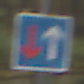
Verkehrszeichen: VorrangVorGegenverkehr
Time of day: MorningAfternoon
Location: Outdoor (Nature)
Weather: Overcast
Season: Autumn
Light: Natural